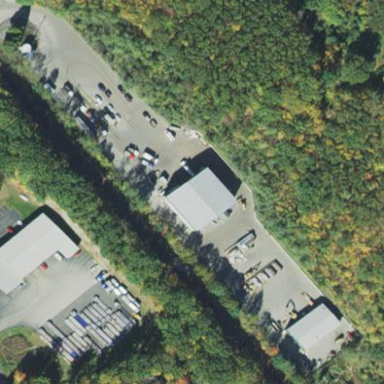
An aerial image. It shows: Waste transfer station.